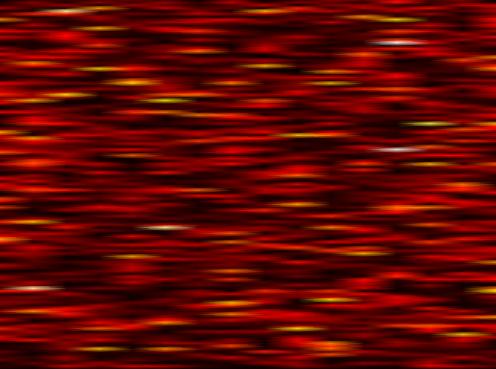
Label: OFDM